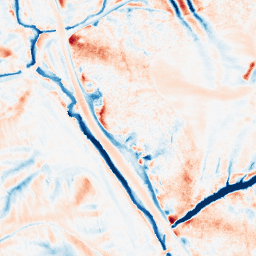
Category: edge_preserving
Decomposition family: median
Decomposition parameters: size: 21
Upsampling method: regularized
Upsampling parameters: scale: 4
lambda_reg: 0.01
Upsampling scale: 4